Question: I'm attempting to write a simple windows media foundation command line tool to use 'IMFSourceReader' and 'IMFSyncWriter' to load in a video, read the video and audio as uncompressed streams and re-encode them to H.246/AAC with some specific hard-coded settings.
<URL>
<URL>
<URL>
<URL>
(Note: the video's i've been testing with are all stereo, 48000k sample rate)
The program works, however in some cases when comparing the newly outputted video to the original in an editing program, I see that the copied video streams match, but the audio stream of the copy is pre-fixed with some amount of silence and the audio is offset, which is unacceptable in my situation.
'''
audio samples:
original - |[audio1] [audio2] [audio3] [audio4] [audio5] ... etc
copy - |[silence] [silence] [silence] [audio1] [audio2] [audio3] ... etc
'''
In cases like this the first video frames coming in have a timestamp but the first audio frames do have a 0 timestamp.
I would like to be able to produce a copied video who's first frame from the video and audio streams is 0, so I first attempted to subtract that initial timestamp ('videoOffset') from all subsequent video frames which produced the video i wanted, but resulted in this situation with the audio:
'''
original - |[audio1] [audio2] [audio3] [audio4] [audio5] ... etc
copy - |[audio4] [audio5] [audio6] [audio7] [audio8] ... etc
'''
The audio track is shifted now in the other direction by a small amount and still doesn't align. This can also happen sometimes when a video stream yet WMF still cuts off some audio samples at the beginning anyway (see sample video 3)!
I've been able to fix this sync alignment and offset the video stream to start at 0 with the following code inserted at the point of passing the audio sample data to the 'IMFSinkWriter':
'''
//inside read sample while loop
...
// LONGLONG llDuration has the currently read sample duration
// DWORD audioOffset has the global audio offset, starts as 0
// LONGLONG audioFrameTimestamp has the currently read sample timestamp
//add some random amount of silence in intervals of 1024 samples
static bool runOnce{ false };
if (!runOnce)
{
size_t numberOfSilenceBlocks = 1; //how to derive how many I need!? It's aribrary
size_t samples = 1024 * numberOfSilenceBlocks;
audioOffset = samples * <PHONE> / audioSamplesPerSecond;
std::vector<uint8_t> silence(samples * audioChannels * bytesPerSample, 0);
WriteAudioBuffer(silence.data(), silence.size(), audioFrameTimeStamp, audioOffset);
runOnce= true;
}
LONGLONG audioTime = audioFrameTimeStamp + audioOffset;
WriteAudioBuffer(dataPtr, dataSize, audioTime, llDuration);
'''
Oddly, this creates an output video file that matches the original.
'''
original - |[audio1] [audio2] [audio3] [audio4] [audio5] ... etc
copy - |[audio1] [audio2] [audio3] [audio4] [audio5] ... etc
'''
The solution was to insert in block sizes of 1024 at the beginning of the audio stream. It doesn't matter what the audio chunk sizes provided by 'IMFSourceReader' are, the padding is in multiples of 1024.

My problem is that there seems to be no detectable reason for the the silence offset. Why do i need it? How do i know how much i need? I stumbled across the 1024 sample silence block solution after days of fighting this problem.
Some videos seem to only need 1 padding block, some need 2 or more, and some need no extra padding at all!
My question here are:
- Does anyone know why this is happening? - Am I using Media Foundation incorrectly in this situation to cause this?- If I am correct, How can I use the video metadata to determine if i need to pad an audio stream and how many 1024 blocks of silence need to be in the pad?
For the sample videos above:
- <URL> : video stream starts at 0 and 1024 blocks of silence to sync.
Other things I have tried:
-
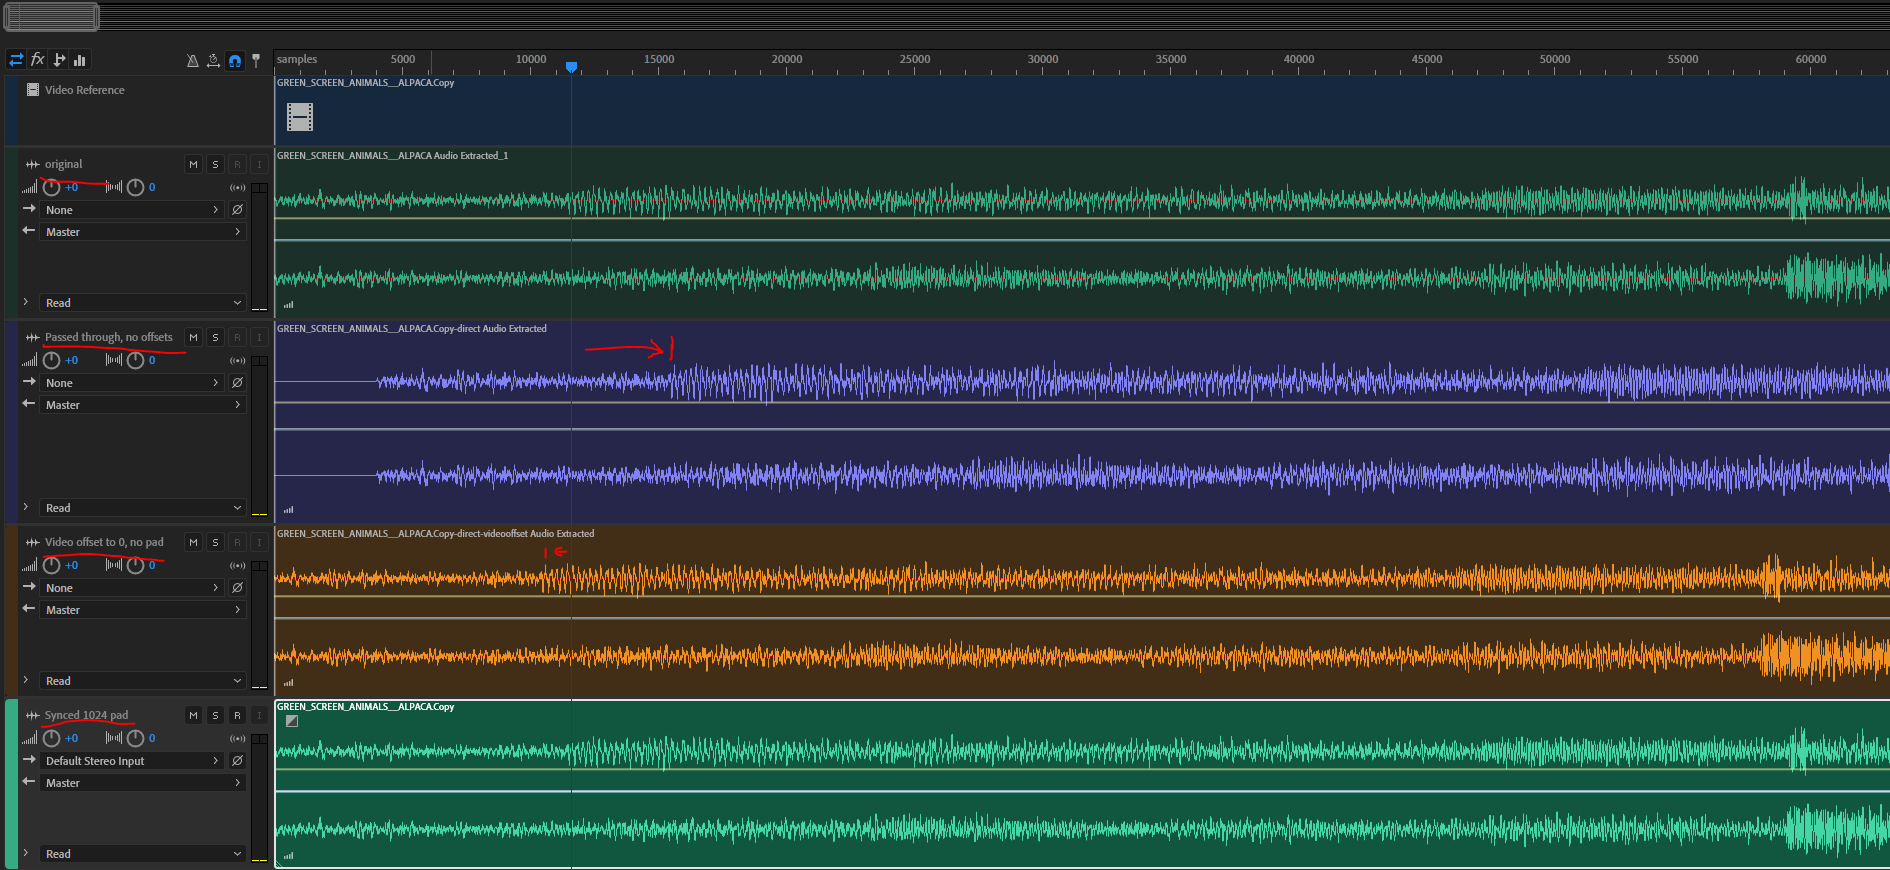
Answer: I wrote another version of your program to handle NV12 format correctly (yours was not working) :
<URL>
I use Blender as video editing tools. Here is my results with Tuning_against_a_window.mov :
<URL>
from the bottom to the top :
- - -
Like Roman R. said, MediaFoundation mp4 source doesn't use the "edts/elst" atoms. But Blender and your video editing tools do. Also the "tmcd" track is ignored by mp4 source.
"edts/elst" :
<URL>
> Edit lists can be used for hint tracks...
<URL>
> The MPEG-4 file source silently ignores hint tracks.
So in fact, the encoding is good. I think there is no audio stream sync offset, comparing to the real audio/video data. For example, you can add "edts/elst" to the encoded file, to get the same result.
PS: on the encoded file, i added "edts/elst" for both audio/video tracks. I also increased size for trak atoms and moov atom. I confirm, Blender shows same wave form for both original and encoded file.
I tried to understand relation between mvhd/tkhd/mdhd/elst atoms, in the 3 video samples. (Yes I know, i should read the spec. But i'm lazy...)
You can use a mp4 explorer tool to get atom's values, or use the mp4 parser from my H264Dxva2Decoder project :
<URL>
Tuning_against_a_window.mov
- -
GREEN_SCREEN_ANIMALS__ALPACA.mp4
- -
GOPR6239_1.mov
- -
As you can see, with GOPR6239_1.mov, media time from elst is 0. That's why there is no video/audio sync problem with this file.
For Tuning_against_a_window.mov and GREEN_SCREEN_ANIMALS__ALPACA.mp4, i tried to calculate the video/audio offset.
I modified my project to take this into account :
<URL>
For now, i didn't find a generic calculation for all files.
I just find the video/audio offset needed to encode correctly both files.
For Tuning_against_a_window.mov, i begin encoding after (movie time - video/audio mdhd time).
For GREEN_SCREEN_ANIMALS__ALPACA.mp4, i begin encoding after video/audio elst media time.
It's OK, but I need to find the right unique calculation for all files.
So you have 2 options :
- -
it depends on your needs :
- -
If you choose the first option, i will explain how I add the elst atom.
PS : i'm intersting by this question, because in my H264Dxva2Decoder project, the edts/elst atom is in my todo list.
I parse it, but i don't use it...
PS2 : this link sounds interesting :
<URL>